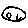
Label: moon